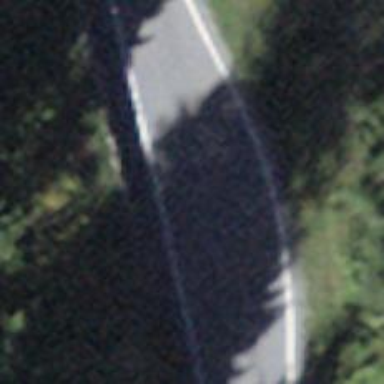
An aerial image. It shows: Passing place on the road.